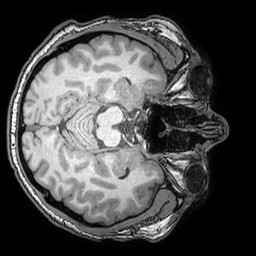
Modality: T1w
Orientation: axial
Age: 25
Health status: ill
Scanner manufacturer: philips
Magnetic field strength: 3 T
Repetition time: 0.007 s
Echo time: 0.0035 s